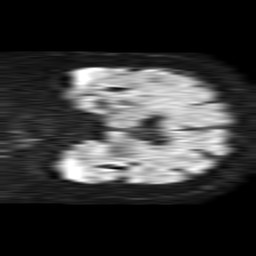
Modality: TRACE
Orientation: coronal
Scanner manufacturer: philips
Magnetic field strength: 1.5 T
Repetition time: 4.6 s
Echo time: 0.08631 s